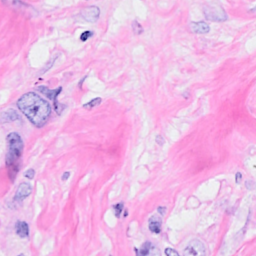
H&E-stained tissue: Breast